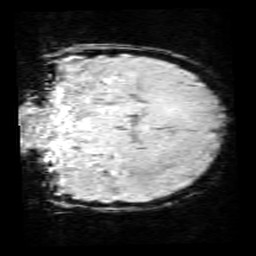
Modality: SWI
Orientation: coronal
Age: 12
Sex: male
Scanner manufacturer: siemens
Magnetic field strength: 3 T
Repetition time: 0.027 s
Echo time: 0.02 s